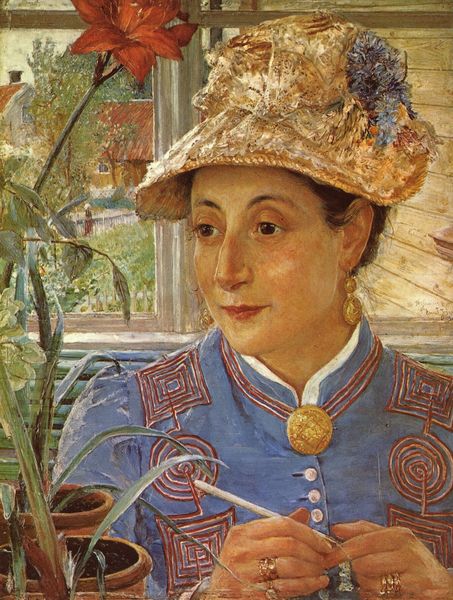
Titel: Porträt der Jeanette Rubenson
Künstler: Ernst Josephson
Standort: Göteborg
Institution: Göteborgs Konstmuseum
Schlagwörter: baum, blau, blätter, gemälde, hand, laub, gelb, grün, impressionismus, blume, blumen, braun, fenster, finger, frau, haar, hintergrund, holz, hut, kleid, licht, mund, nase, ohrring, schmuck, straße, weiss, ausblick, blick, blüte, dach, dame, gebäude, gras, haus, rasen, rot, weg, wiese, zaun, haube, muster, schleife, alt, hemd, jacke, wand, augen, bluse, gesicht, kleidung, kragen, bildnis, hände, innenraum, portrait, porträt, erde, feld, häuser, sonne, gold, interieur, kostüm, stickerei, stoff, ohrringe, pflanze, pflanzen, schleifen, brosche, knopf, kamin, garten, ton, hellblau, aussicht, lächeln, topf, dutt, sommer, kette, dorf, dächer, bauernhof, hof, latten, stricken, strohhut, ornamente, malerin, kordel, stil, knöpfe, knopfleiste, ring, blumentöpfe, töpfe, medaillon, ringe, fensterrahmen, stengel, stempel, laubbaum, pinsel, lilie, stift, china, geometrisch, topfpflanze, anhänger, ohring, general, laubbäume, gewächshaus, holzwand, freundlich, topfpflanzen, ohrschmuck, spirale, wintergarten, wachsen, orchidee, fensterr, häkeln, fra, jankerl, blmen, blu, fingerringe, gärtnerin, nachbarn, zucht, schuck, patrone, dekorationen, jut, züchten, japanismus, besteuben, bestäuben, blumenzüchterin, holzpaneelen, jhut, blumenblau